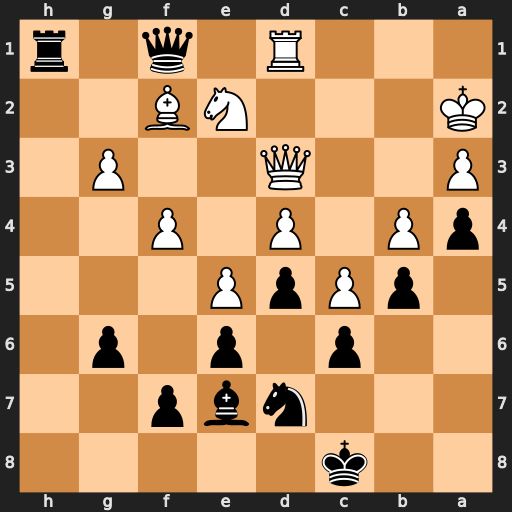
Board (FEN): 2k5/3nbp2/2p1p1p1/1pPpP3/pP1P1P2/P2Q2P1/K3NB2/3R1q1r
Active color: b
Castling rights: -
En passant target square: -
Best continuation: Qxd1 Qxd1 Rxd1